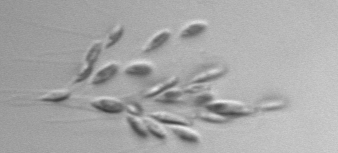
Label: Dinobryon